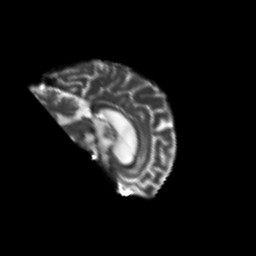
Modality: T2w
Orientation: sagittal
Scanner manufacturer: siemens
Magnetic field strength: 3 T
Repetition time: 6.8 s
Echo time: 0.093 s